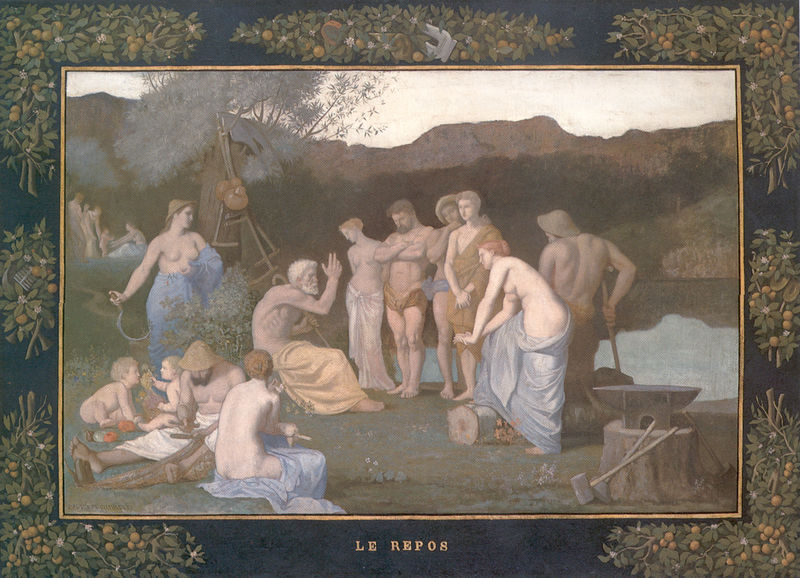
Titel: Le Repos, Ausruhen
Künstler: Pierre Puvis de Chavannes
Standort: Washington (District of Columbia)
Institution: National Gallery of Art
Schlagwörter: akt, baum, berg, blau, blätter, felsen, gemälde, hand, haut, himmel, laub, mann, nackt, schatten, wasser, weiß, akte, baden, badende, frauen, gelb, grün, landschaft, menschen, see, sitzen, teich, äste, abend, blumen, braun, brust, busen, finger, frankreich, frau, geste, hintergrund, hut, männer, nacht, orange, reden, rücken, türkis, blüten, obst, rot, tuch, gespräch, malerei, muster, ornament, symbolismus, bart, gelage, gericht, alte, inkarnat, johannes, rahmen, schale, stehen, bild, diskutieren, ast, baumstamm, dämmerung, horizont, hügel, natur, spiegelung, zweige, dunkelheit, haare, redner, tücher, gewänder, kind, musik, pflanzen, sanft, wald, arbeit, bauern, kinder, engel, früchte, orangen, brüste, bücher, ruhe, italien, süden, alter mann, lehrer, schule, rede, berge, gebirge, bergkette, farbe, pause, picknick, rast, rand, französisch, jugendstil, strohhut, floral, verzierung, handtuch, nackte, junge, gruppen, bad, waschen, nacktheit, paradies, alter, antike, greis, unterschrift, buch, vulkan, seil, nack, sichel, titel, streit, denker, laubbaum, mythologie, anklage, prediger, handwerker, werkzeug, kranker, axt, hammer, griechen, götter, historienmalerei, landwirtschaft, predigt, diskussion, zuhörer, ausruhen, familien, baumstumpf, sense, antikisch, bräunlich, hügelkette, bezeichnung, erklären, zuhören, urteil, schmied, schmiede, sozialismus, statisch, sensen, rauen, amboss, titte, hephaistos, bekehrung, äxte, antwort, ambos, dengeln, durchtrainierte männliche vs., gedämpfte fraben, gruppe im oval stehend, gut komponierter aufbau, le repos, maler schmied, repos, und nu?, verschiedene inkarnate, werkeug, verklagung, gebrechliche, fluiss, die ruhe, älste, gemäülde, le reps, titten!